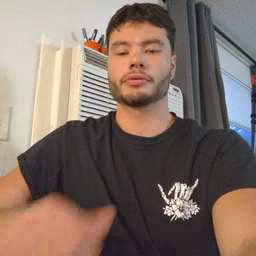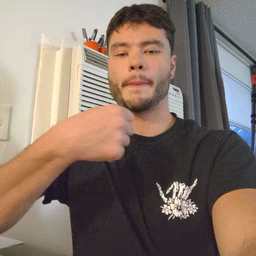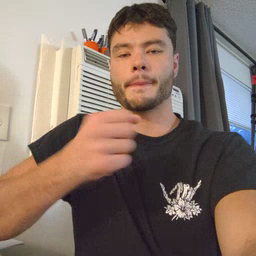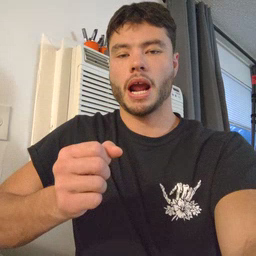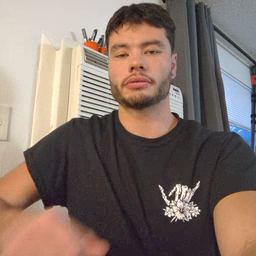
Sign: make